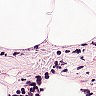
Metastatic tissue present: no